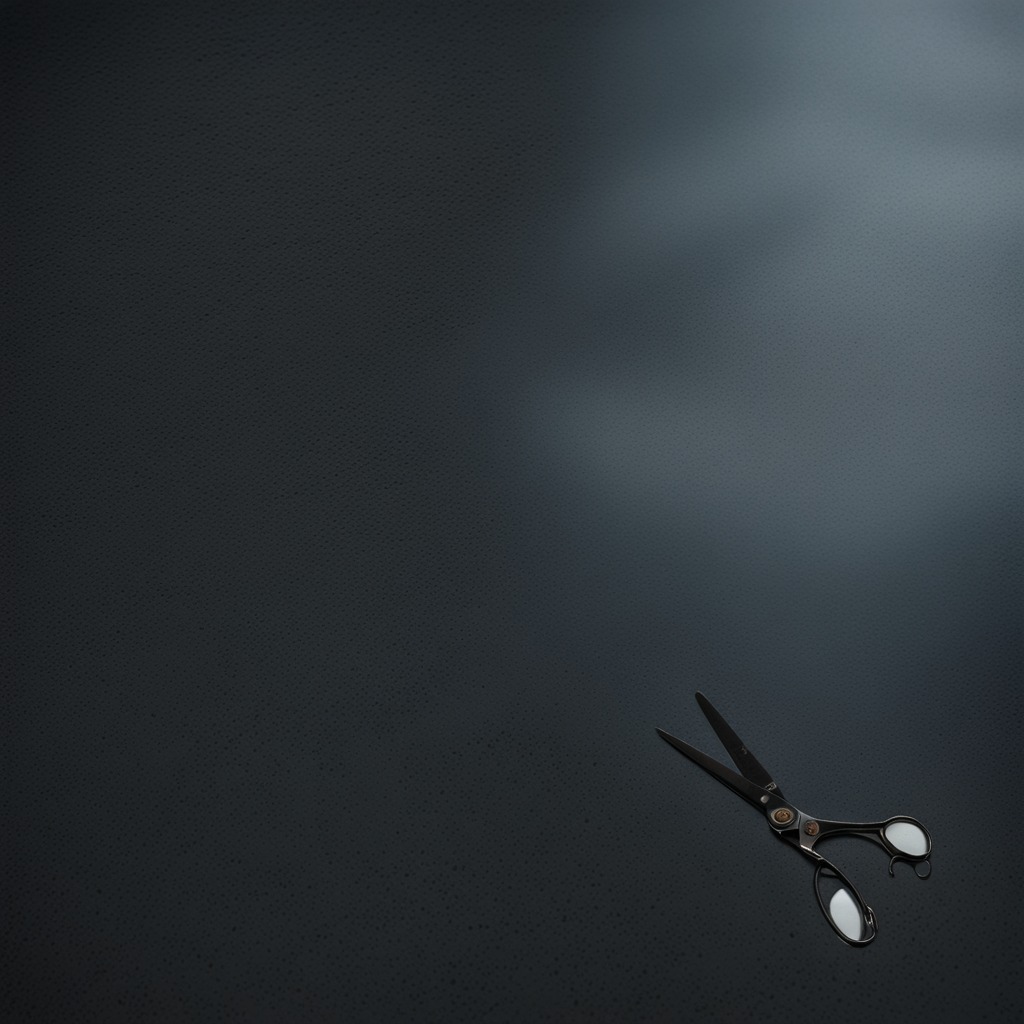
A scissor is lying on a clean granite table inside a workshop at night dim ambient light soft shadows worn but